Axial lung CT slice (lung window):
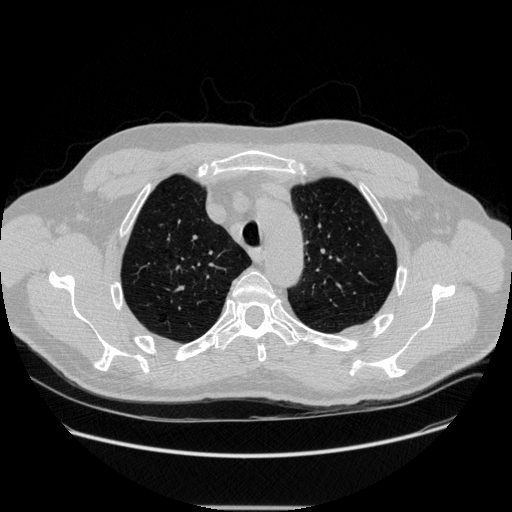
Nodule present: no